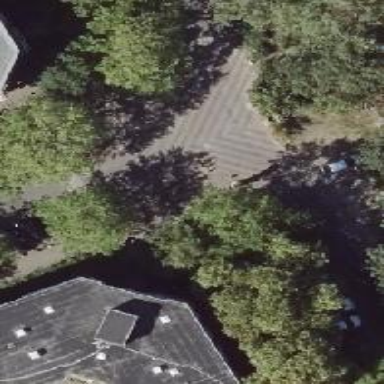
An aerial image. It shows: Unmarked road crossing.